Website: bh-photo
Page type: receipt
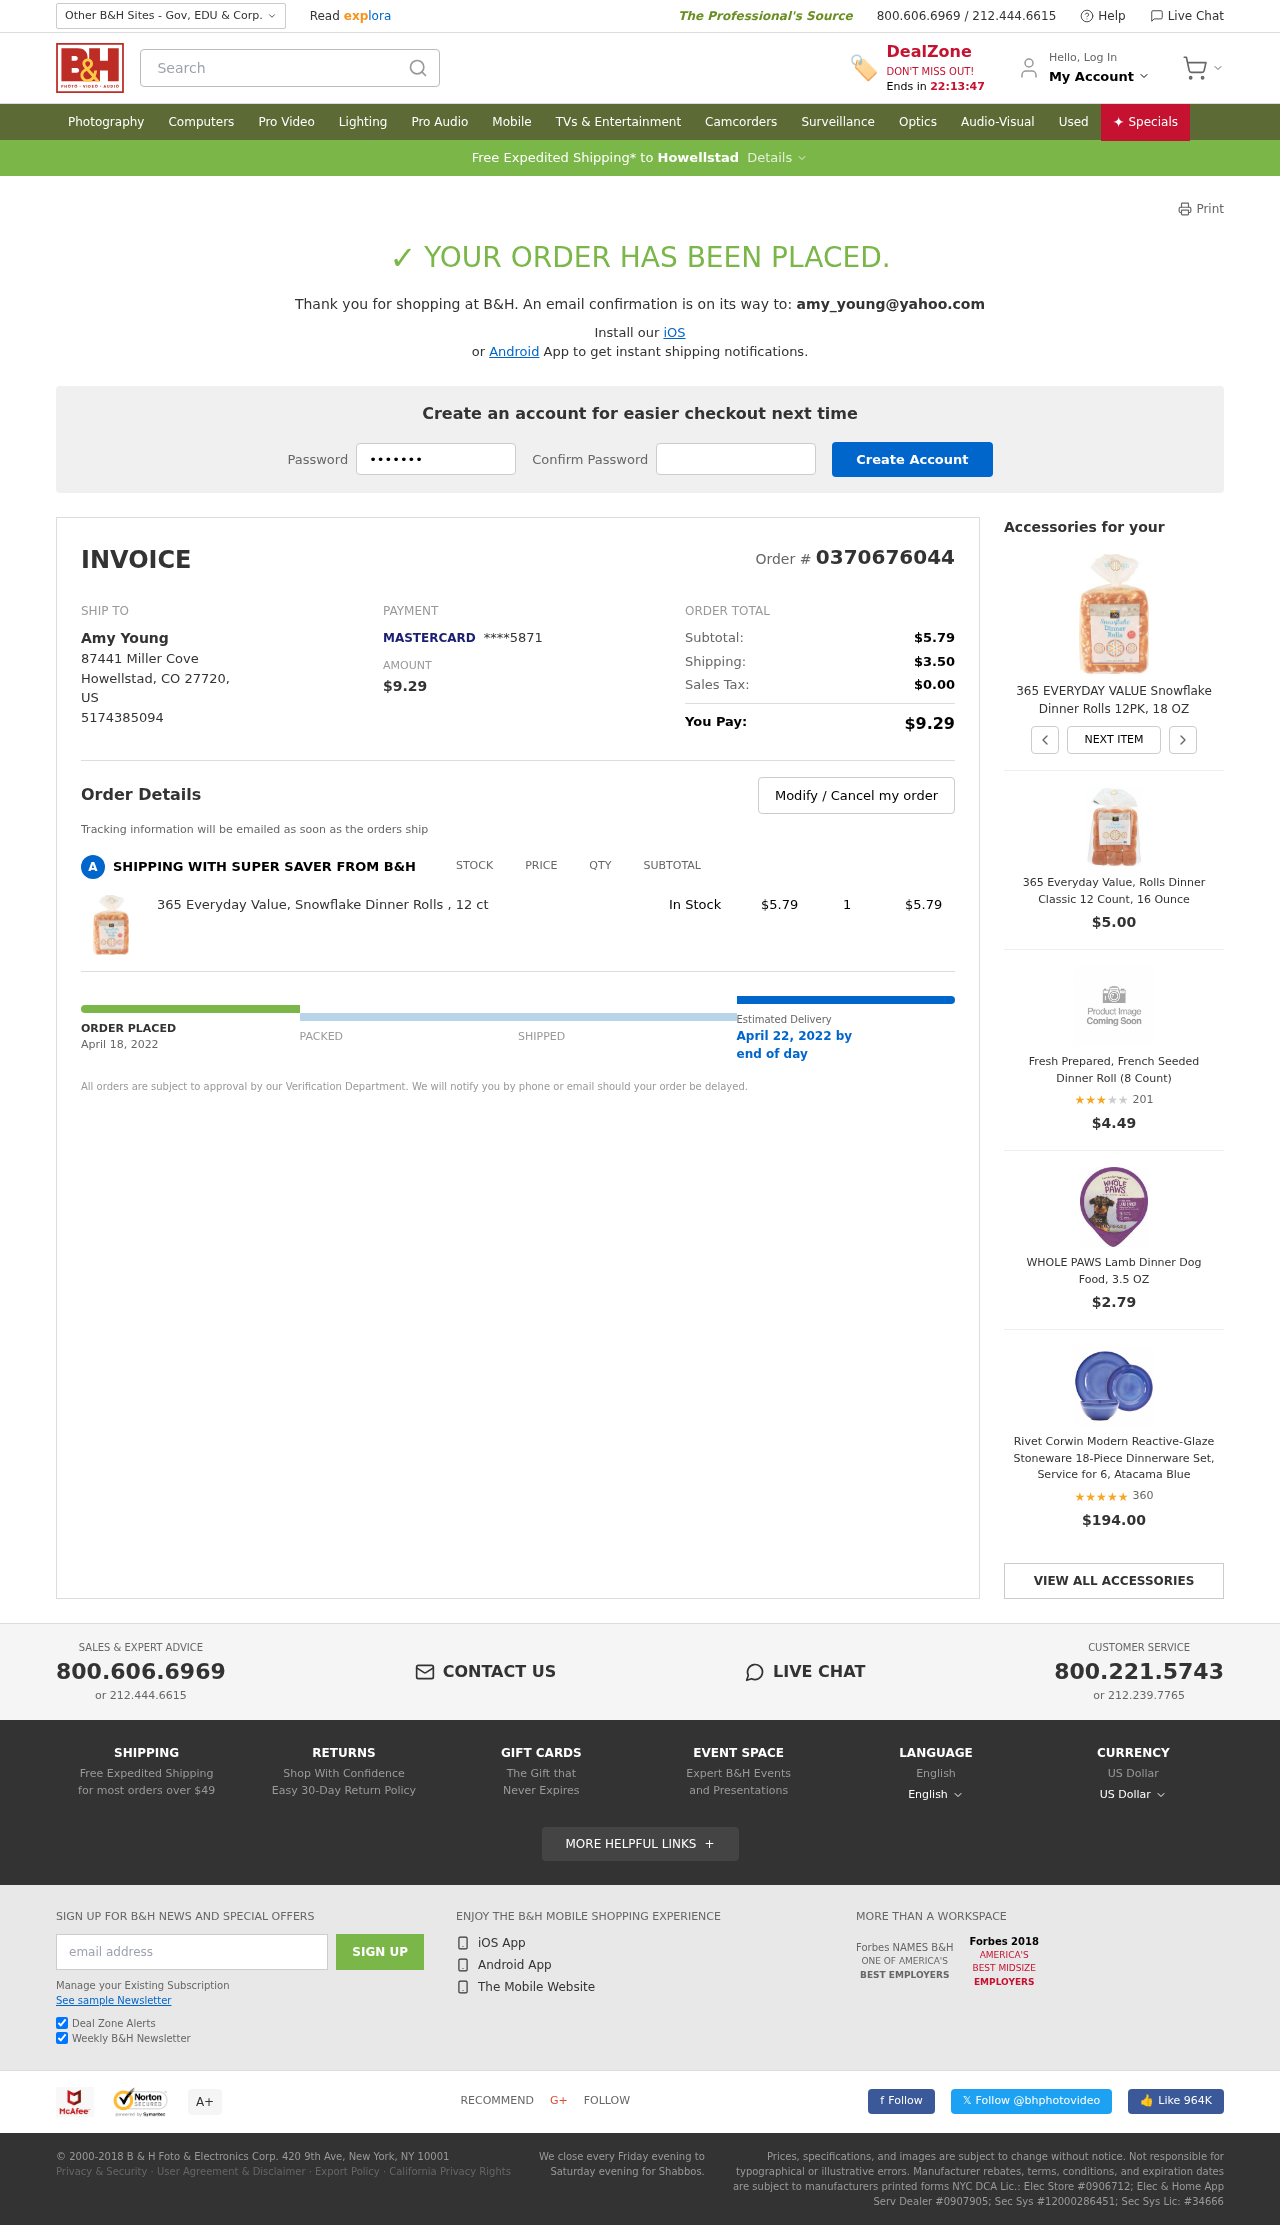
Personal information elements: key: PII_CARD_LAST4
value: ****5871
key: PII_CARD_TYPE
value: MASTERCARD
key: PII_CITY
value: Howellstad
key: PII_COUNTRY_CODE
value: US
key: PII_EMAIL
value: amy_young@yahoo.com
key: PII_FULLNAME
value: Amy Young
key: PII_PHONE
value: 5174385094
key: PII_POSTCODE
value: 27720
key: PII_STATE_ABBR
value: CO
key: PII_STREET
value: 87441 Miller Cove
Product elements: key: PRODUCT1_NAME
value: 365 Everyday Value, Snowflake Dinner Rolls , 12 ct
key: PRODUCT1_PRICE
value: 5.79
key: PRODUCT1_QUANTITY
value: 1
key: PRODUCT2_NAME
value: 365 EVERYDAY VALUE Snowflake Dinner Rolls 12PK, 18 OZ
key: PRODUCT3_NAME
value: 365 Everyday Value, Rolls Dinner Classic 12 Count, 16 Ounce
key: PRODUCT3_PRICE
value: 5
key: PRODUCT4_NAME
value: Fresh Prepared, French Seeded Dinner Roll (8 Count)
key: PRODUCT4_NUM_RATINGS
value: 201
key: PRODUCT4_PRICE
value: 4.49
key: PRODUCT4_RATING
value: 3.3
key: PRODUCT5_NAME
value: WHOLE PAWS Lamb Dinner Dog Food, 3.5 OZ
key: PRODUCT5_PRICE
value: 2.79
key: PRODUCT6_NAME
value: Rivet Corwin Modern Reactive-Glaze Stoneware 18-Piece Dinnerware Set, Service for 6, Atacama Blue
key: PRODUCT6_NUM_RATINGS
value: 360
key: PRODUCT6_PRICE
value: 194
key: PRODUCT6_RATING
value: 4.7
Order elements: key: ORDER_ID
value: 0370676044
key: ORDER_TOTAL
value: $9.29
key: ORDER_SUBTOTAL
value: $5.79
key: ORDER_SHIPPING_COST
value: $3.50
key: ORDER_TAX
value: $0.00
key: ORDER_DATE
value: April 18, 2022
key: ORDER_DELIVERY_DATE
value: April 22, 2022 by
Search elements: key: HEADER_SEARCH
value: Search